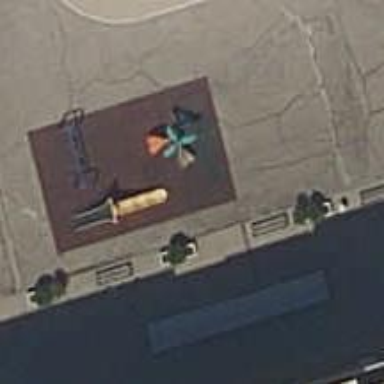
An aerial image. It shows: Playground area for leisure land.